Field crop: maize
Growth stage: 2
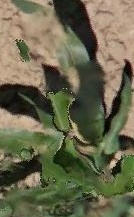
Species: maize